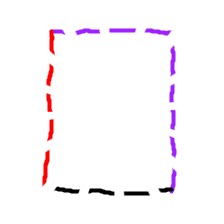
Shape: rectangle